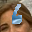
Label: 6